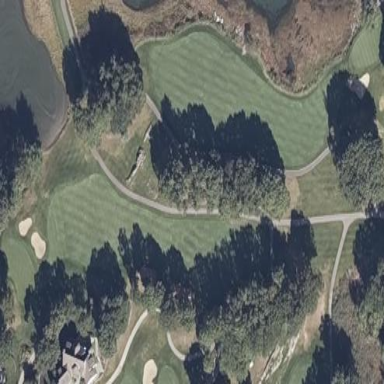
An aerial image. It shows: Grassy area designated as golf fairway.